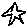
Label: star